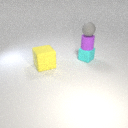
small gray rubber sphere above small cyan rubber cube